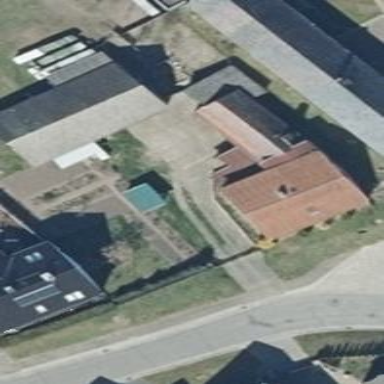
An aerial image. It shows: Gabled house with the roof oriented along the building.